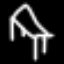
Label: bed